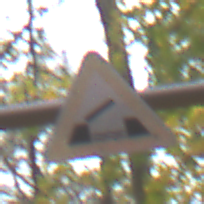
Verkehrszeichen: BeweglicheBruecke
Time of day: MorningAfternoon
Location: Outdoor (Nature)
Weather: Overcast
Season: Autumn
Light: Natural